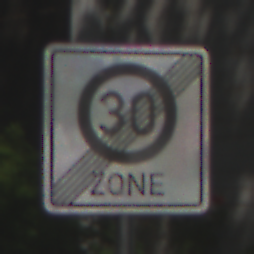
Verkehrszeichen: EndeZone30
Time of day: Midday
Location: Outdoor (Suburban)
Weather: Clear
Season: NotSpecified
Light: Natural